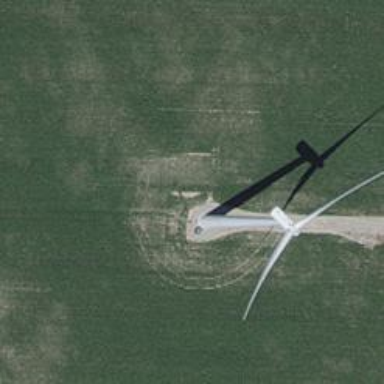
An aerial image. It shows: Wind generator powered by wind. The generator type is horizontal axis and it uses wind turbines.